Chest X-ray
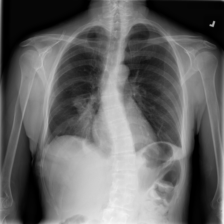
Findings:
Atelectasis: negative
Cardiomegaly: negative
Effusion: negative
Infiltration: negative
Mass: negative
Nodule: negative
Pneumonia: negative
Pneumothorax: negative
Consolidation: negative
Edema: negative
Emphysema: negative
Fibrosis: negative
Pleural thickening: negative
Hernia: negative